Field crop: tomato
Growth stage: 1
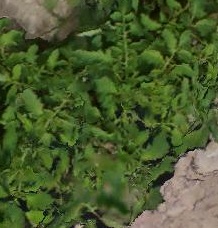
Species: tomato